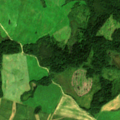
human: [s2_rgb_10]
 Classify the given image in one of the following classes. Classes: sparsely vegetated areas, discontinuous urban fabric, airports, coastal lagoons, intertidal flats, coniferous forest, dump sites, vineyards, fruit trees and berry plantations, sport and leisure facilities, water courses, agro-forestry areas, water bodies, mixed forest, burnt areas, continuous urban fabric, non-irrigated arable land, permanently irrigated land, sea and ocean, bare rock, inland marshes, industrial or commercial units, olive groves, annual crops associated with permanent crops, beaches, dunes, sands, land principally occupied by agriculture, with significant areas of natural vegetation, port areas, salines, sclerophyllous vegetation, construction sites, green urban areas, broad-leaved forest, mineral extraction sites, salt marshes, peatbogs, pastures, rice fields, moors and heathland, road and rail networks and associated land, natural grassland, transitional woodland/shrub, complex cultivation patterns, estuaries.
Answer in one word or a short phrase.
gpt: non-irrigated arable land, pastures, mixed forest, transitional woodland/shrub